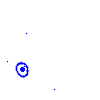
Particle: kaon